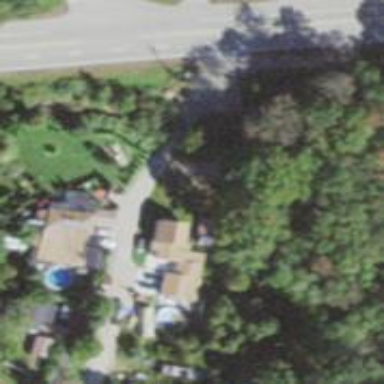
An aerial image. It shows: Residential driveway serving as service road.